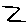
Label: zigzag